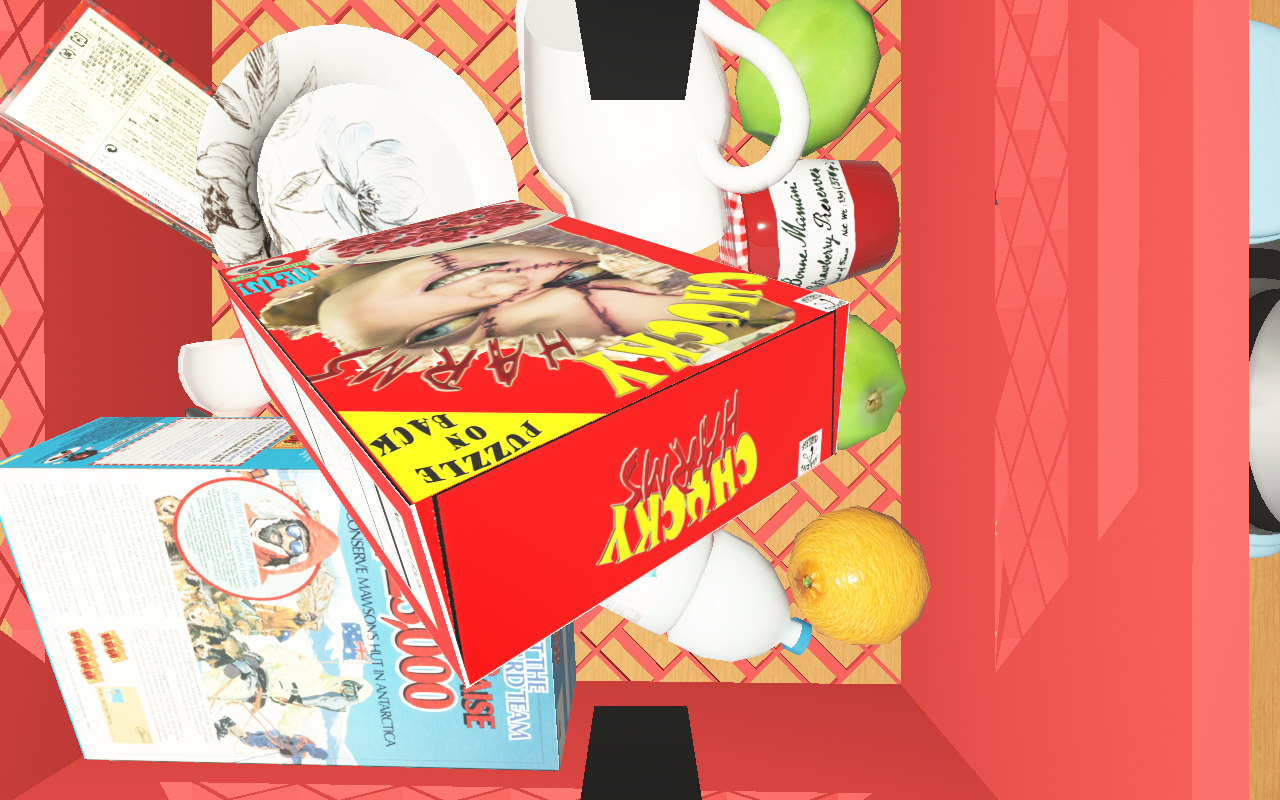
Objects in the scene:
carafe
water bottle
apple
apple
orange
spoon
wineglass
honey jar
jam jar
cereal box